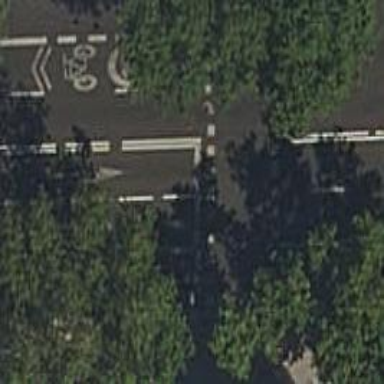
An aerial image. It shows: Zebra crossing with traffic signals. The crossing is marked by traffic lights.